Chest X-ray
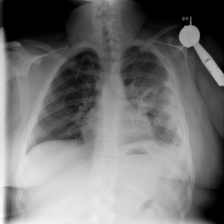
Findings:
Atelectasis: negative
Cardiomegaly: negative
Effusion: negative
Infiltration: positive
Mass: negative
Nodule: negative
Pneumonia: negative
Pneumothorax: negative
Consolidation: negative
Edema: negative
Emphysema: negative
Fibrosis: negative
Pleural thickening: negative
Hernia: negative